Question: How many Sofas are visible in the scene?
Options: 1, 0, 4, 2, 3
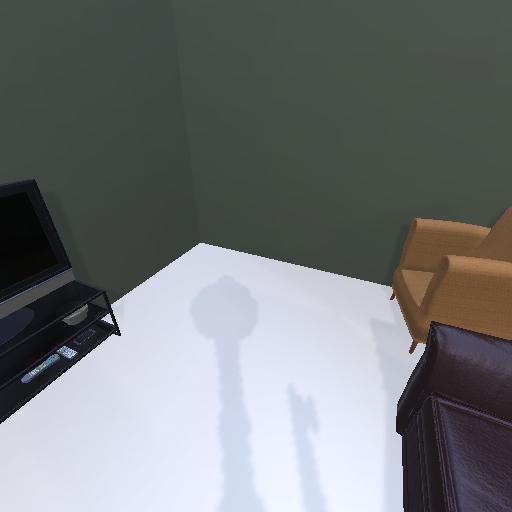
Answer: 1